Chest X-ray:
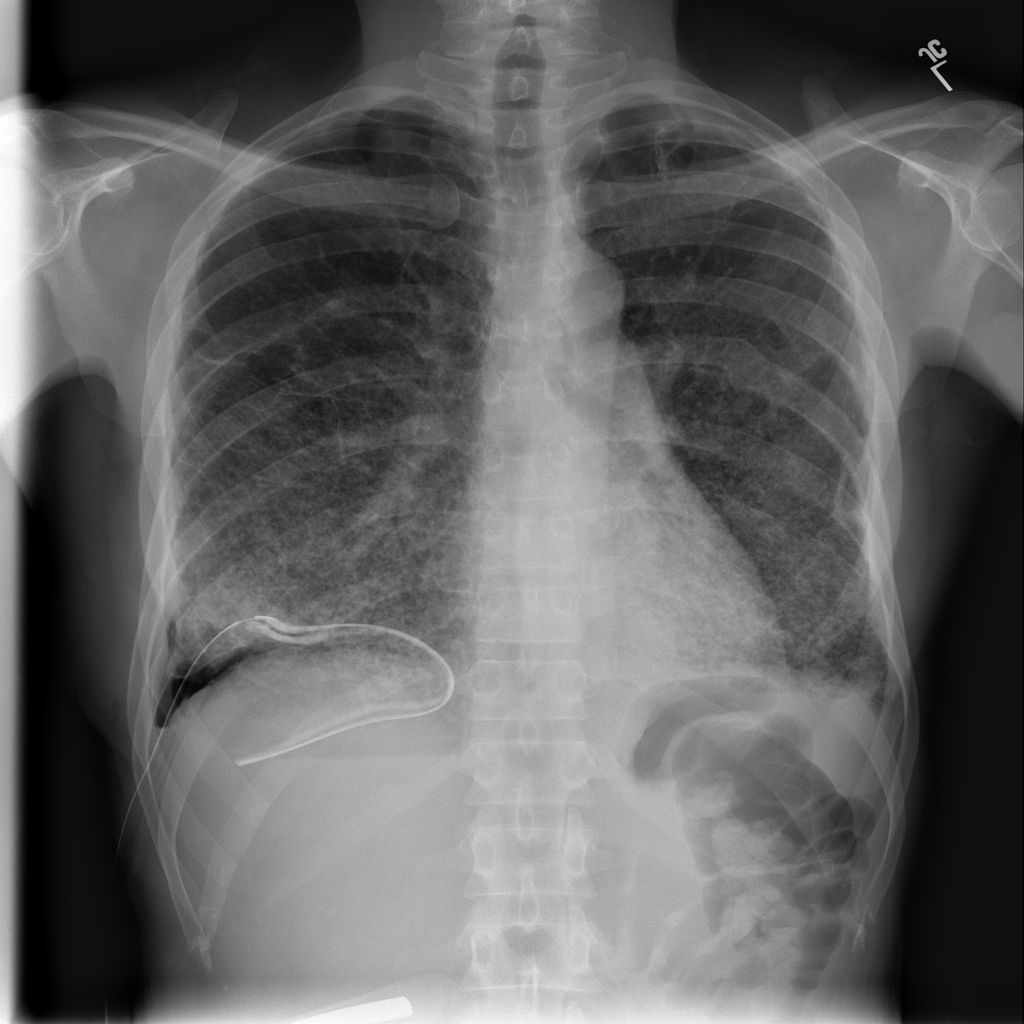
Findings: Calcification, Consolidation, Effusion, Fracture, Pneumothorax
No abnormal finding: no